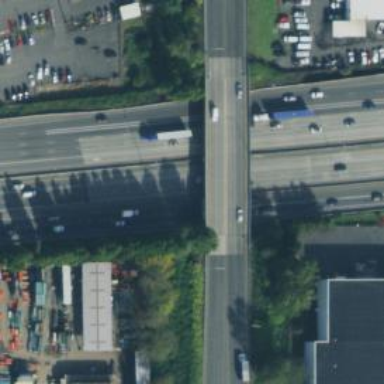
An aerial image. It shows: Asphalt surface on bridge.